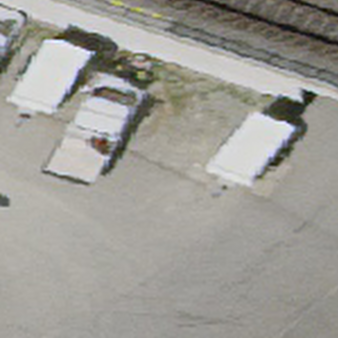
Label: other